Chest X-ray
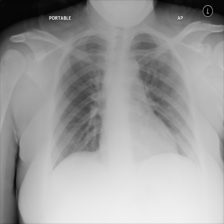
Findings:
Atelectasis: negative
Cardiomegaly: negative
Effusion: negative
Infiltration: negative
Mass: negative
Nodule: negative
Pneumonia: negative
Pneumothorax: negative
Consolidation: negative
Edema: negative
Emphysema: negative
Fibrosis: negative
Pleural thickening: negative
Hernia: negative